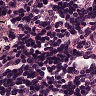
Metastatic tissue present: no